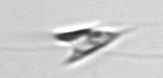
Label: Chrysochromulina_lanceolata